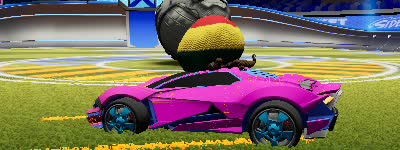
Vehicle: werewolf